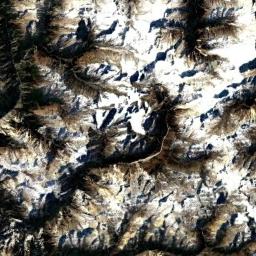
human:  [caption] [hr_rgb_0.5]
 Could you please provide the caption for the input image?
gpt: The snowberg has some valley glaciers but some ridges are not covered by glaciers .

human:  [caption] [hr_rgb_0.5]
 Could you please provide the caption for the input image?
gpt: The snow berg is consist of bare land and white snow .

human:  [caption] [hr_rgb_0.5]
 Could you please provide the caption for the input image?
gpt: There is a lot of snow on the snowberg .

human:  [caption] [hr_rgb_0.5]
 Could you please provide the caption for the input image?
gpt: Only the peaks of the snow-capped mountains are covered with snow .

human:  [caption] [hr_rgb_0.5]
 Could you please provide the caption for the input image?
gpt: There are much snow on the snowberg .